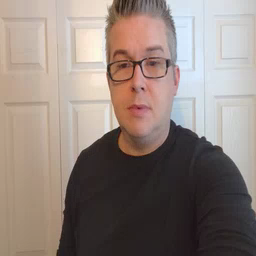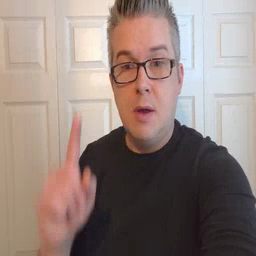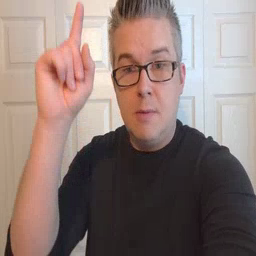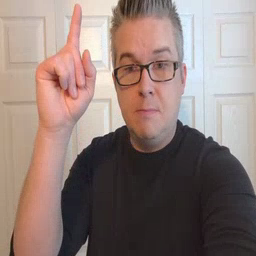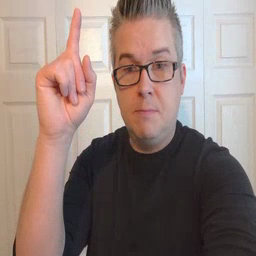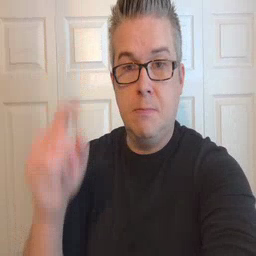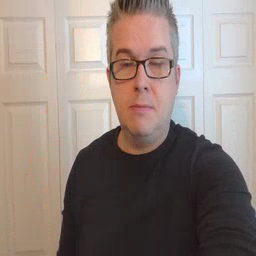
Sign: up